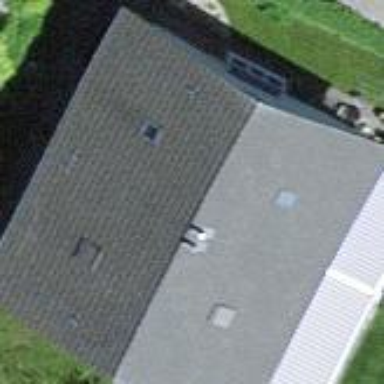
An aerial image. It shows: Terrace building.